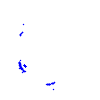
Particle: proton